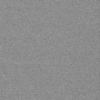
Label: dusty